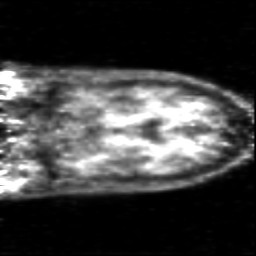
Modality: PET
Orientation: coronal
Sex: male
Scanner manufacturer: siemens